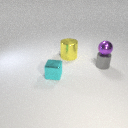
large yellow metal cylinder behind small gray metal cylinder